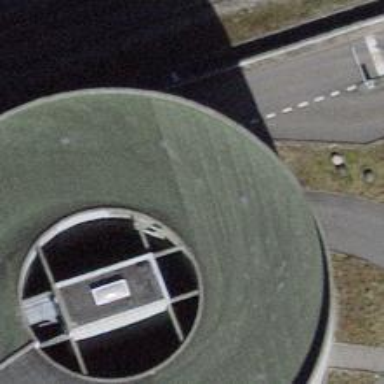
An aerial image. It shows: Multi-storey parking entrance with paved surface.